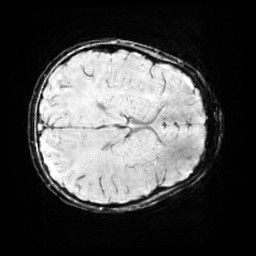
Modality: SWI
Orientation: axial
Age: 13
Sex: female
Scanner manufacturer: siemens
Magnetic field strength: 3 T
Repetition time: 0.027 s
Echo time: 0.02 s